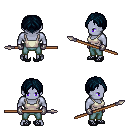
a pixel art fantasy rpg character, male body template, dark elf, purple skin, white pirate shirt, teal pants, raven parted hairstyle, metal gloves, ghillies, spear, four views (front, back, left, right), 2x2 character sprite sheet, small pixel art, hard edges, no anti-aliasing